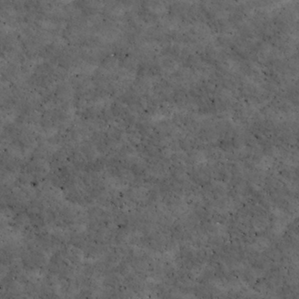
Label: non_frost